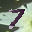
Label: 7